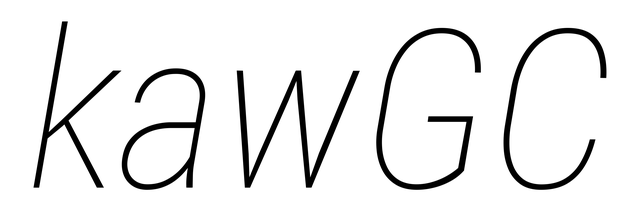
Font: Roboto-Italic_Condensed_Thin_Italic